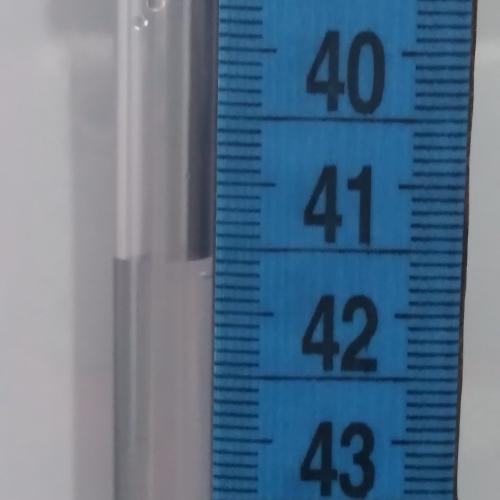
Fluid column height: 41.6 cm